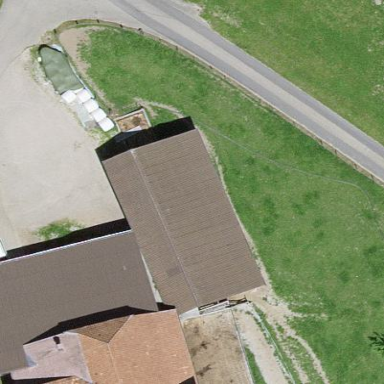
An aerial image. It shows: Shed.